Question: With Xcode 5.0 I am trying to follow the <URL> 2nd edition, which seems to be a bit outdated.
There is an example Quiz project with 2 labels and 2 buttons.
I have copied the source code from the book, esp. the 'AppDelegate.h':
'''
#import <UIKit/UIKit.h>
@interface AppDelegate : UIResponder <UIApplicationDelegate> {
int currentQuestionIndex;
NSMutableArray *questions;
NSMutableArray *answers;
IBOutlet UILabel *questionField;
IBOutlet UILabel *answerField;
}
@property (strong, nonatomic) UIWindow *window;
- (IBAction)showQuestion:(id)sender;
- (IBAction)showAnswer:(id)sender;
@end
'''
There is no 'MainWindow.xib' mentioned in the book, but I do have a 'Main.storyboard', where I'v placed the labels and buttons:

I can see the 4 hollow little circles at the left side of source code editor (in the middle of the above screenshot) and in the "Connection Inspector" (for example "Touch Up Inside"), but I just can't get them connected. I tried dragging and ctrl-dragging from the little circles to the buttons/labels, there is a blue line, but it doesn't connect.
And when I right-click the buttons/labels, then a grey menu about "Outlets" appears, but none of my IBOutlets/IBActions are listed there.
How can I add the connections to the labels and buttons please?
On Rob's advice (thank you +1) I've moved the properties and methods to 'ViewController.*' and been able to connect the labels and buttons. I see the methods being called, when I click the buttons.
But now I have the problem that the 'init' method of the 'ViewController' class is not run and thus both arrays are nil.
Any further hints please? And I'm not sure why the suggestions to close my question as "too broad" - I have attached the (short) code and the screenshot and my 2 questions are pretty specific (and probably basic).
'''
#import <UIKit/UIKit.h>
@interface ViewController : UIViewController {
int currentQuestionIndex;
NSMutableArray *questions;
NSMutableArray *answers;
IBOutlet UILabel *questionField;
IBOutlet UILabel *answerField;
}
- (IBAction)showQuestion:(id)sender;
- (IBAction)showAnswer:(id)sender;
@end
'''
'''
#import "ViewController.h"
@interface ViewController ()
@end
@implementation ViewController
- (id)init { // XXX is never called??
self = [super init];
if(self) {
questions = [[NSMutableArray alloc] init];
answers = [[NSMutableArray alloc] init];
[questions addObject:@"What is 7 + 7?"];
[answers addObject:@"14"];
[questions addObject:@"What is the capital of Vermont?"];
[answers addObject:@"Montpelier"];
[questions addObject:@"From what is cognac made?"];
[answers addObject:@"Grapes"];
}
return self;
}
- (IBAction)showQuestion:(id)sender // XXX runs ok when clicked
{
currentQuestionIndex++;
if (currentQuestionIndex == [questions count]) {
currentQuestionIndex = 0;
}
NSString *question = [questions objectAtIndex:currentQuestionIndex];
NSLog(@"displaying question: %@", question);
[questionField setText:question];
[answerField setText:@"???"];
}
- (IBAction)showAnswer:(id)sender // XXX runs ok when clicked
{
NSString *answer = [answers objectAtIndex:currentQuestionIndex];
[answerField setText:answer];
}
- (void)viewDidLoad
{
[super viewDidLoad];
}
- (void)didReceiveMemoryWarning
{
[super didReceiveMemoryWarning];
}
@end
'''
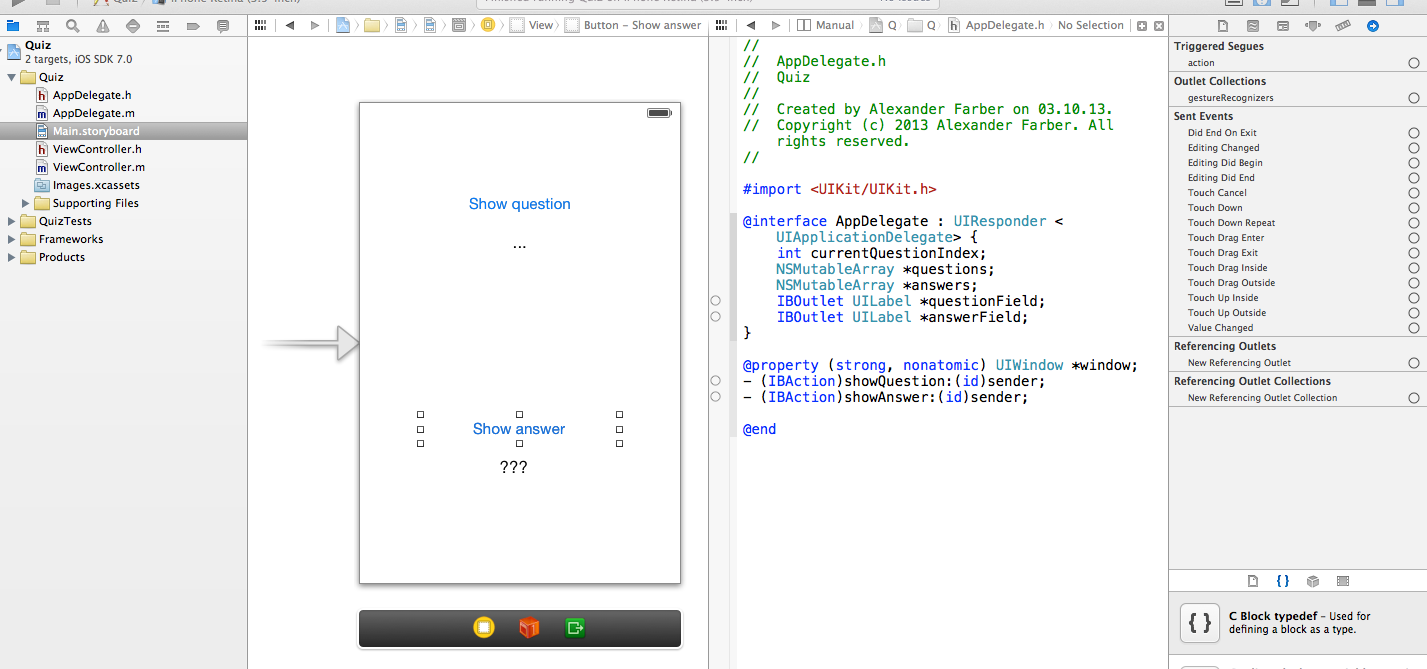
Answer: Your 'IBOutlet' references should be in the view controller class, not the app delegate class. The scene's base class (as shown in the "Identity inspector" after you select the bar below the scene) is the view controller, and thus your 'IBOutlet' references will be tied back to that. When you control dragging from your storyboard to the view controller class, you'll find it will start behaving like you intended.
The app delegate is intended to define behavior of what your app does when it starts, enters background, etc. For behavior while the user is interacting with the app, you generally put that in the view controller class.